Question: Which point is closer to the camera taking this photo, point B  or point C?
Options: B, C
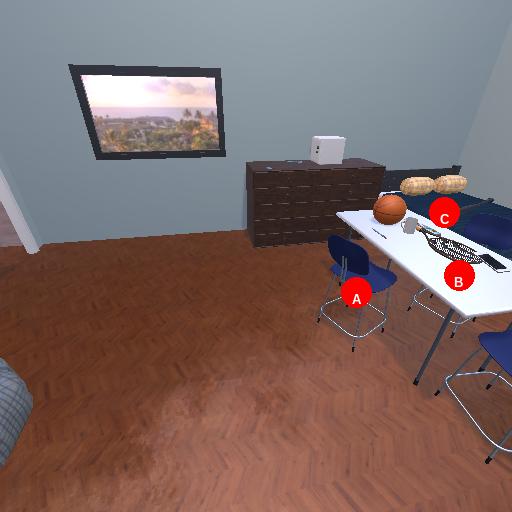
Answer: B